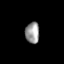
Tissue: lung
Cell type: Epithelial cells
Senescence score: 0.2311
Nuclear area (px): 292
Mean DAPI intensity: 153.993